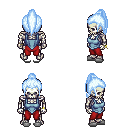
a pixel art fantasy rpg character, male body template, skeleton, blue vest, red pants, white cyan long topknot hairstyle, bracelets, white slippers, four views (front, back, left, right), 2x2 character sprite sheet, small pixel art, hard edges, no anti-aliasing